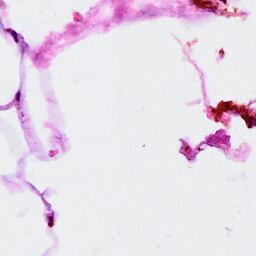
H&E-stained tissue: Breast